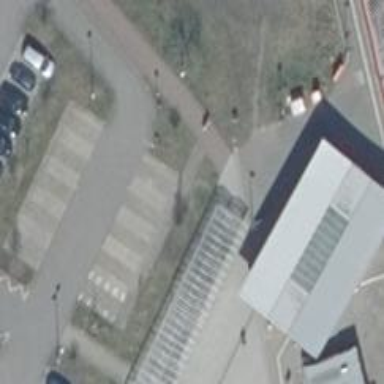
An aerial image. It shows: Taxi stand.